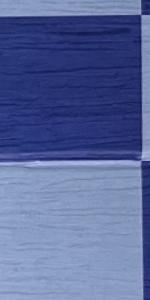
Label: Empty